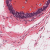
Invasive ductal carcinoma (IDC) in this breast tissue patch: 0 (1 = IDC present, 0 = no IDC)